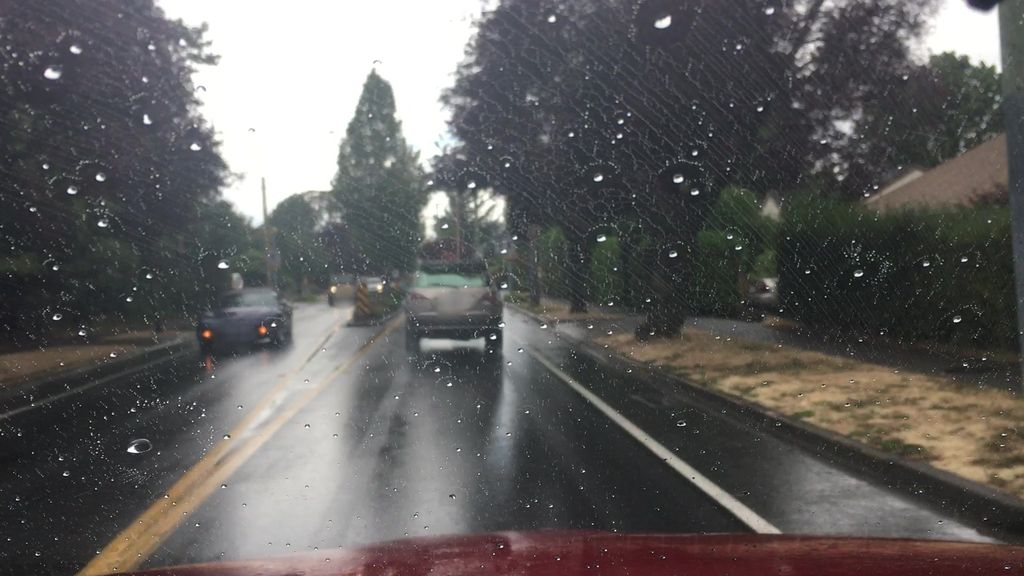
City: victoria